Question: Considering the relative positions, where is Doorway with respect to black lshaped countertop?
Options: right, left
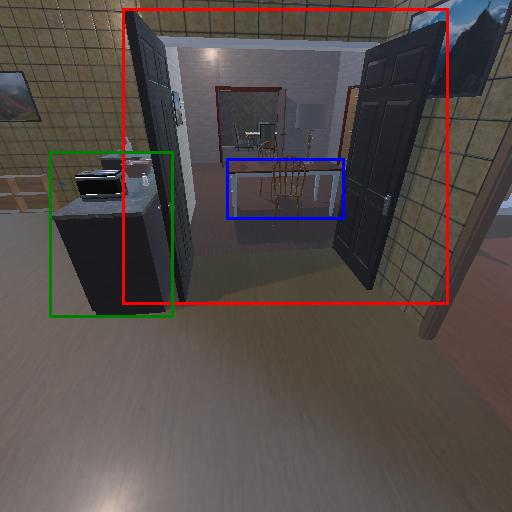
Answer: right